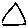
Label: triangle